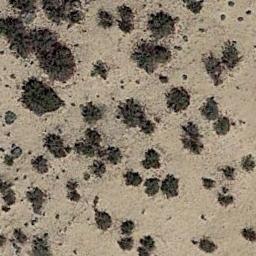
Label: chaparral